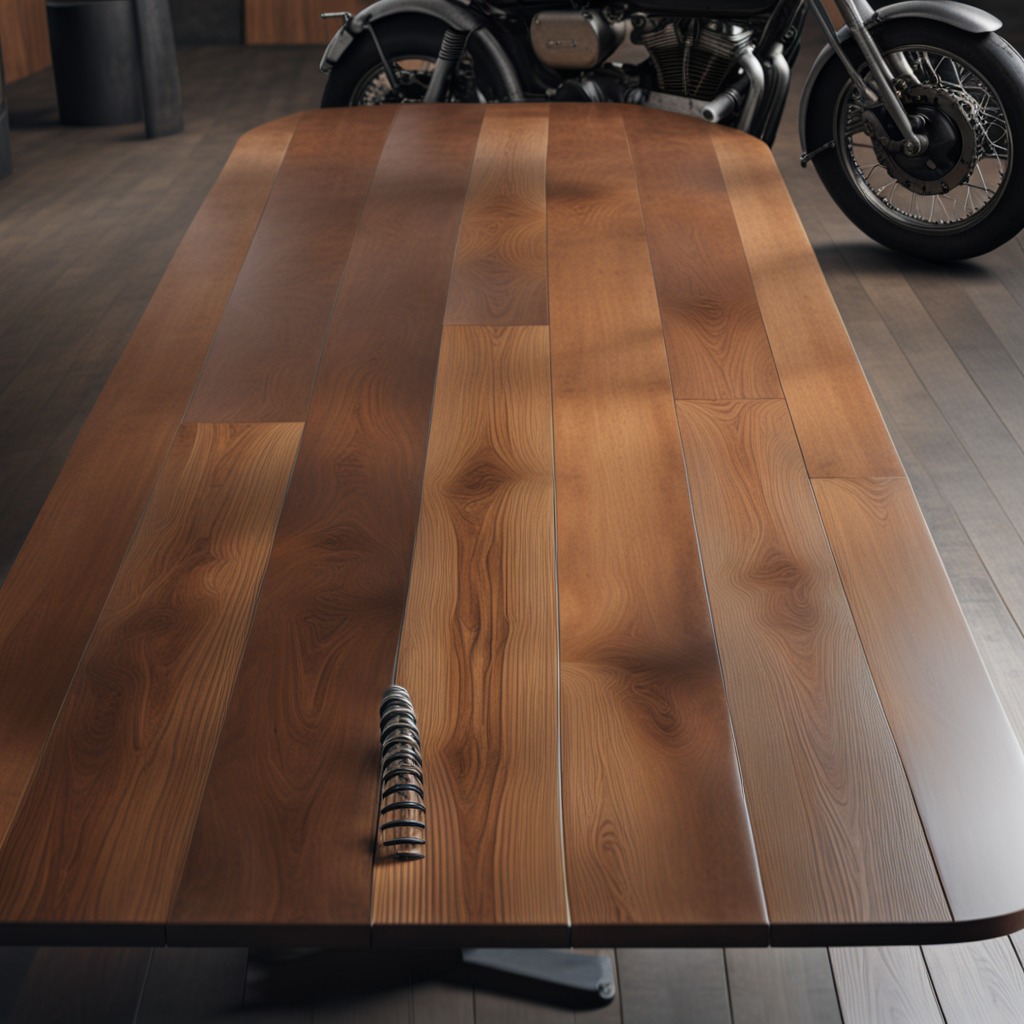
A coiled metal spring lies on the wooden table in a vintage motorcycle garage.